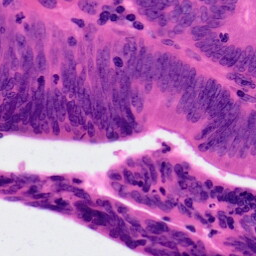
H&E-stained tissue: Colon